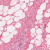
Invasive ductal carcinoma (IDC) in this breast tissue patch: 1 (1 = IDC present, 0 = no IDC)